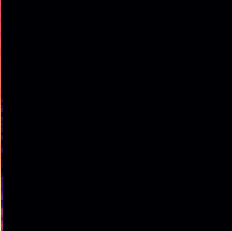
Sound class: Helicopter